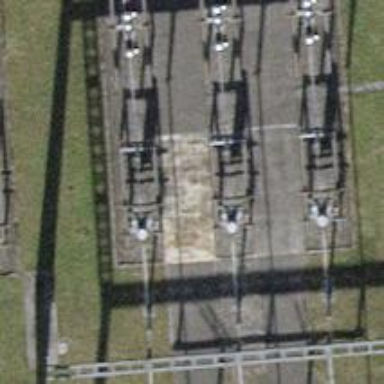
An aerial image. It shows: Switch for power supply.